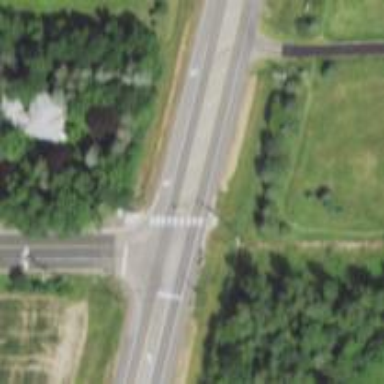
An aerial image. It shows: Marked crossing on asphalt cycleway road.